Interaction volume radius: 5 \u00c5
Interaction volume height: 15 \u00c5
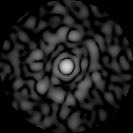
Disorder parameter: 0.8699